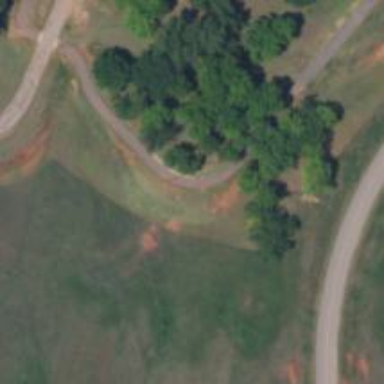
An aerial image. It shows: Disc golf hole.